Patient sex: M
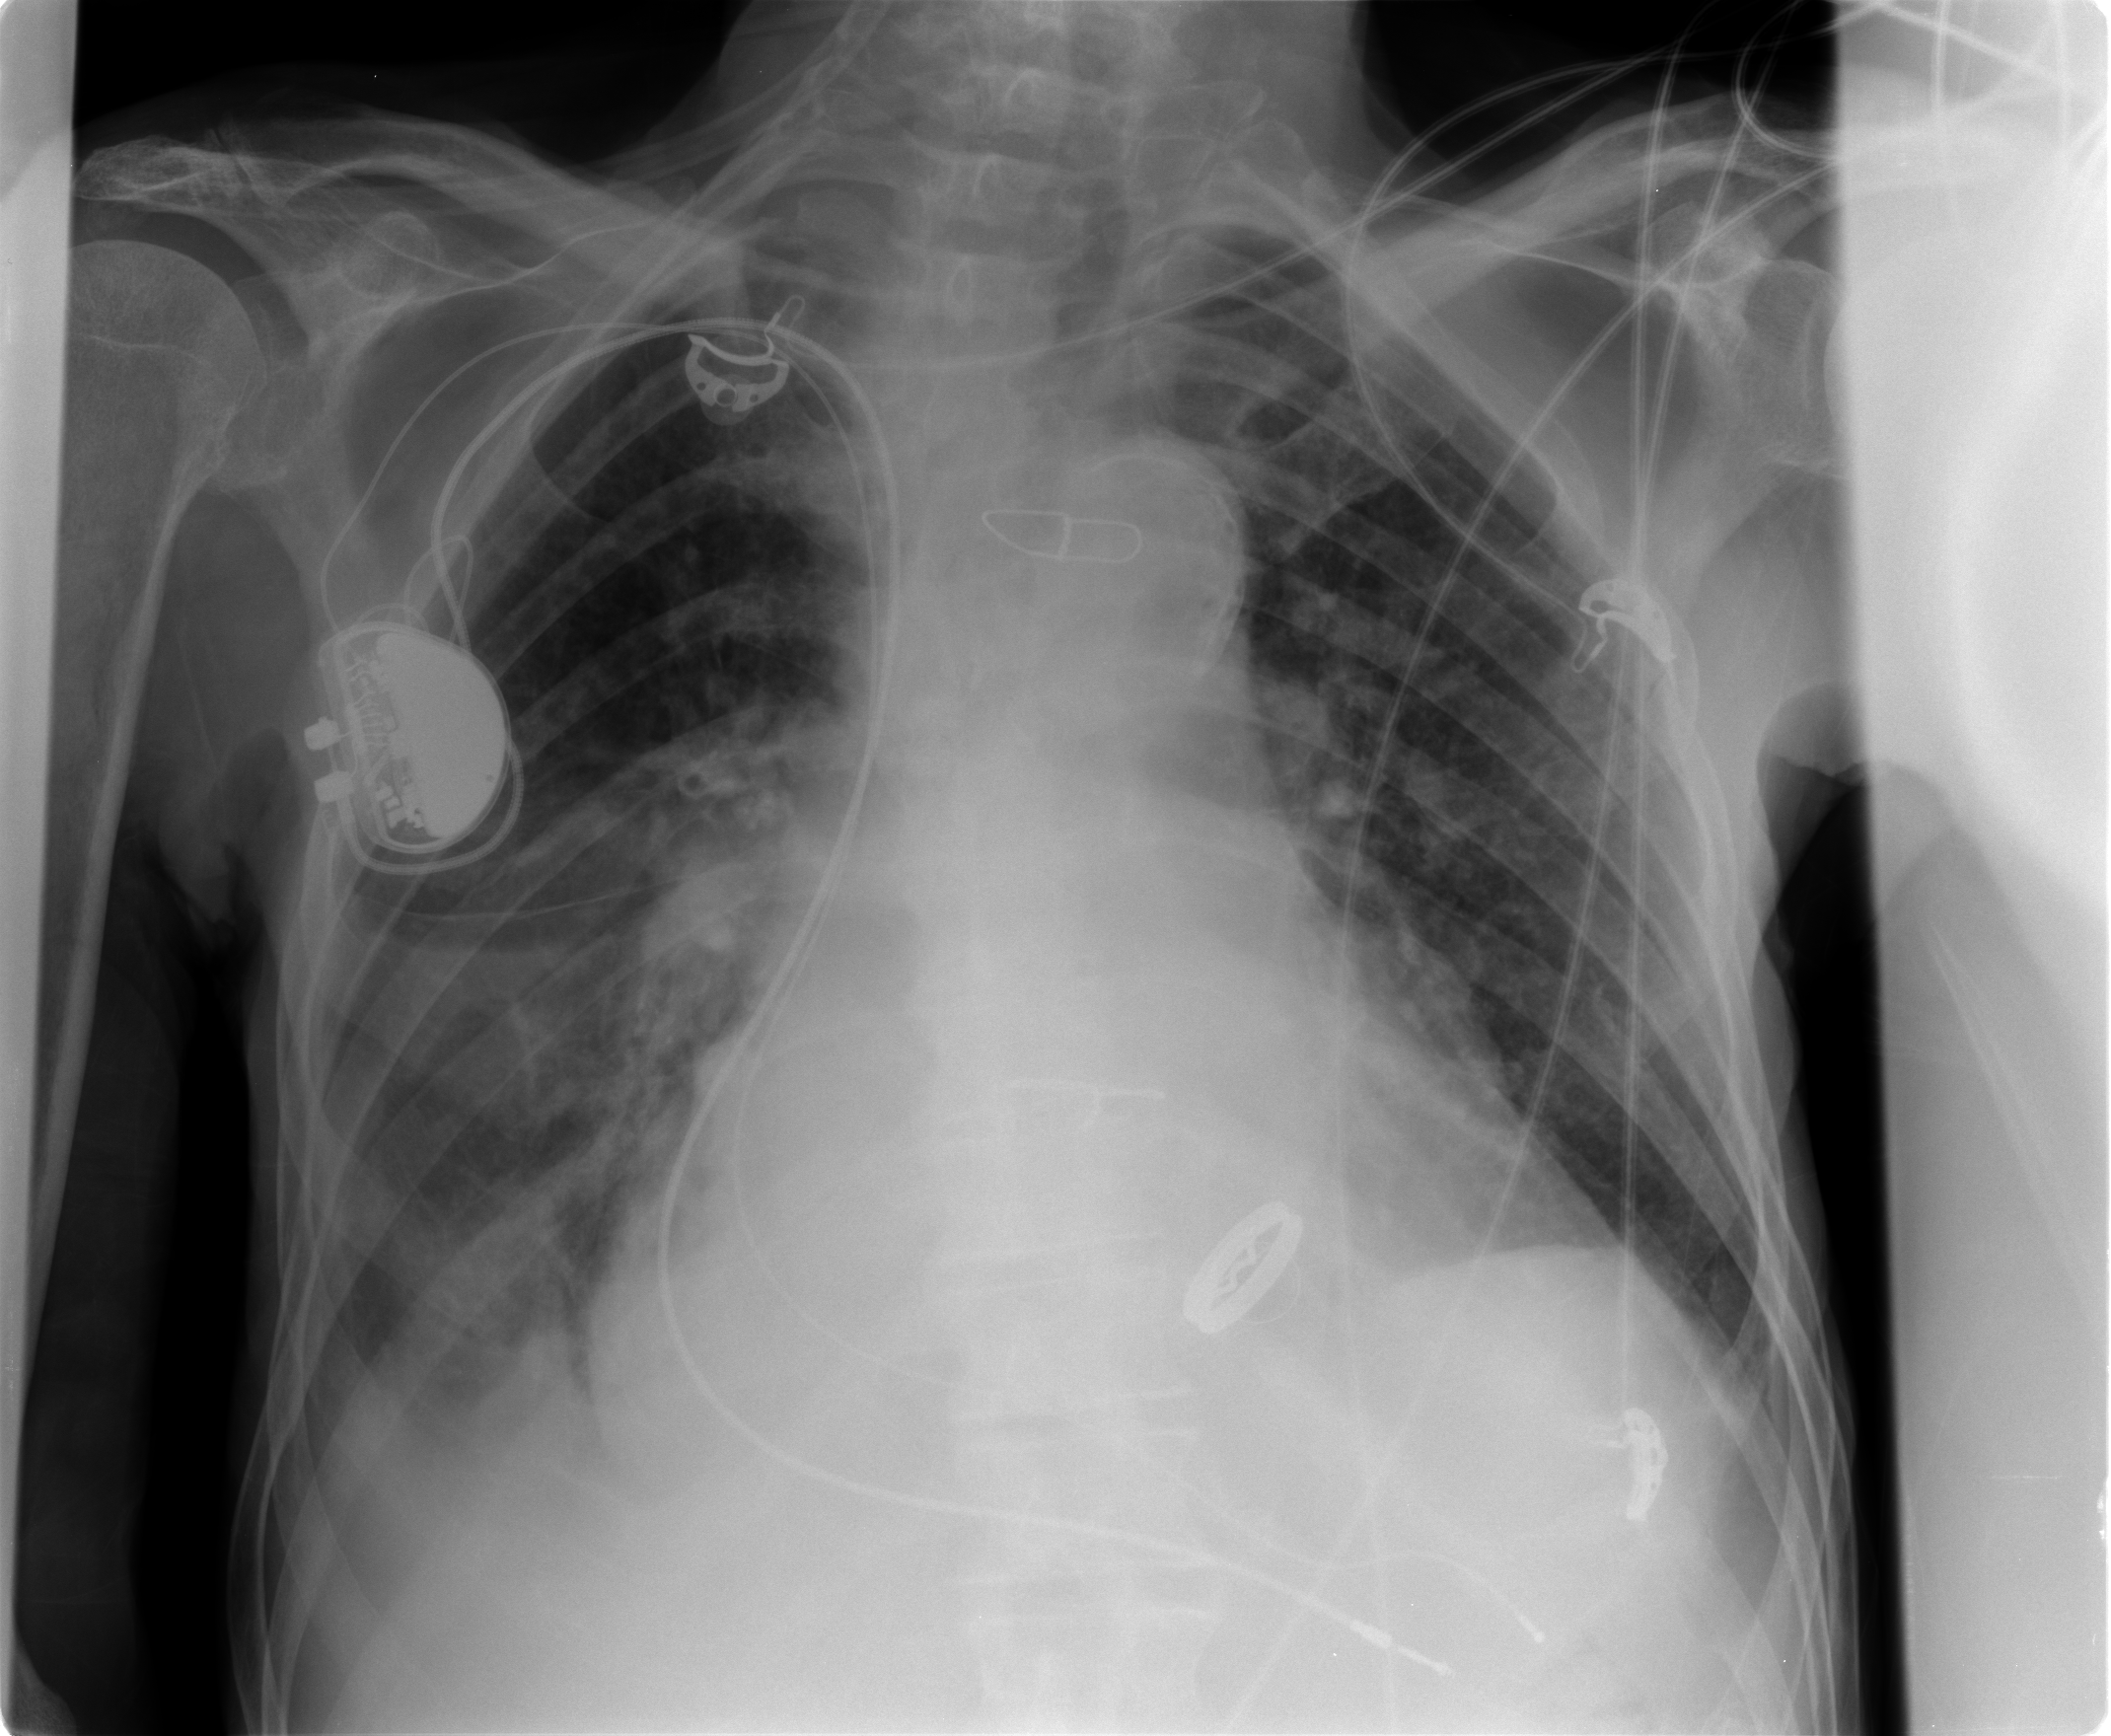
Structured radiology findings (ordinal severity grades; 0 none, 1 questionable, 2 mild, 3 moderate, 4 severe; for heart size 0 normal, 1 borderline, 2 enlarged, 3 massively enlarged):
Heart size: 2
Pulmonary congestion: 1
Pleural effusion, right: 2
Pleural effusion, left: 0
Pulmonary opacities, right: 2
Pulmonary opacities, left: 2
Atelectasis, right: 3
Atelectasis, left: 2